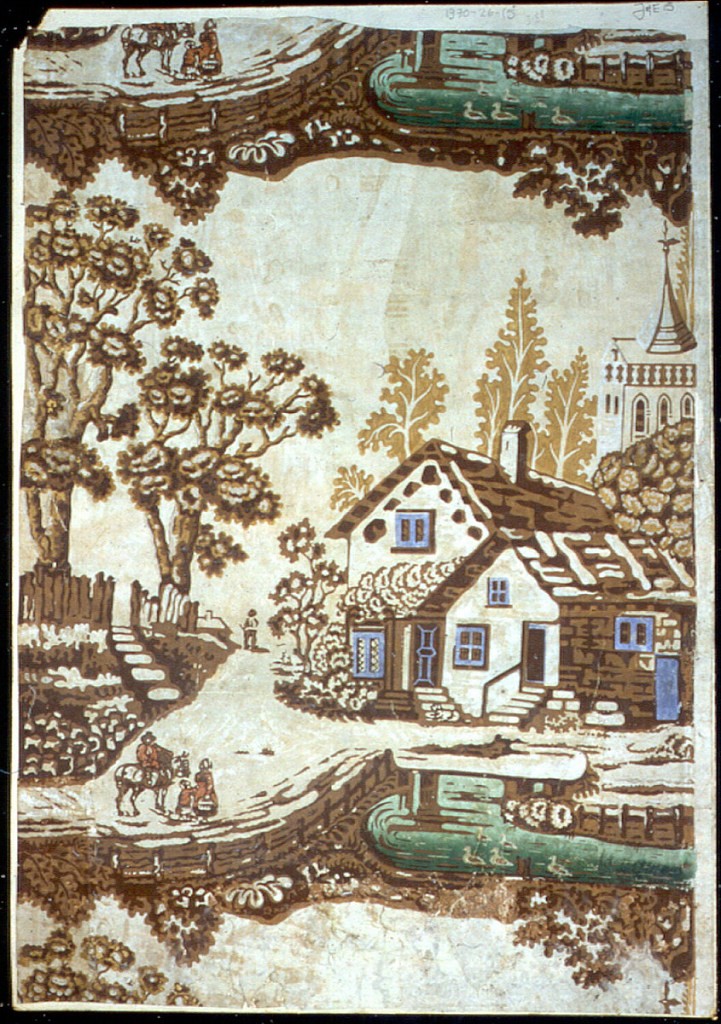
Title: Sidewall
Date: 1830–40
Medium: Block-printed
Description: Landscape with house and chapel, ducks swimming in green irisé pond. Printed in shades of brown, blue, green, red and white.
This object has been cut and pasted together and contains more than one repeat.